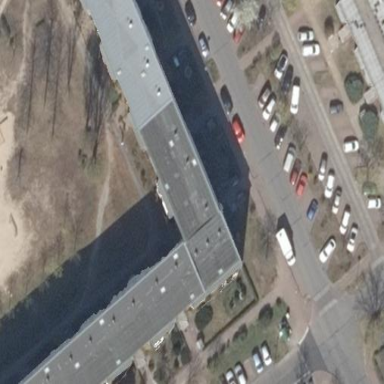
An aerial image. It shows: Grey flat-roofed apartment building.